Question: I am a beginner in jQuery Flot chart. Now I try to implement a vertical bar chart in my web application. Everything works fine, but a problem the tool tip position appear in the back screen. Please see the below image (tool tip in red box).

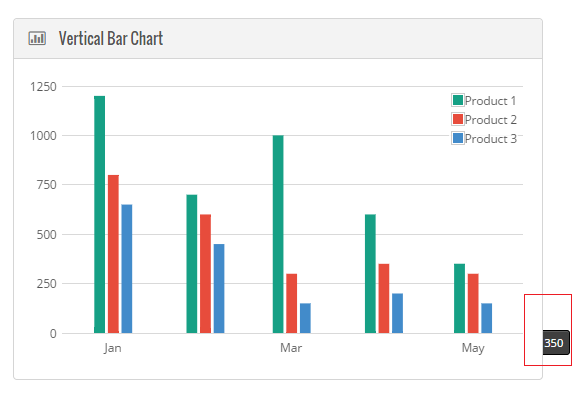
Answer: A simple solution is - update the tooltip class z-index to much higher.
.tooltip { z-index: 9999; }